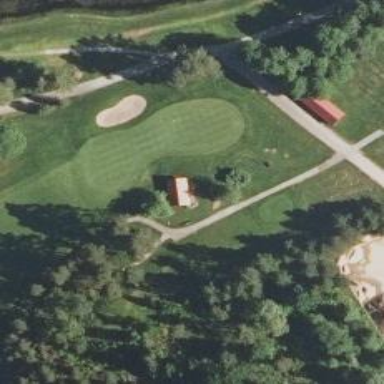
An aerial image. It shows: Path designated for golf carts.